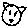
Label: cat